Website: ulta-beauty
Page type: billing-address
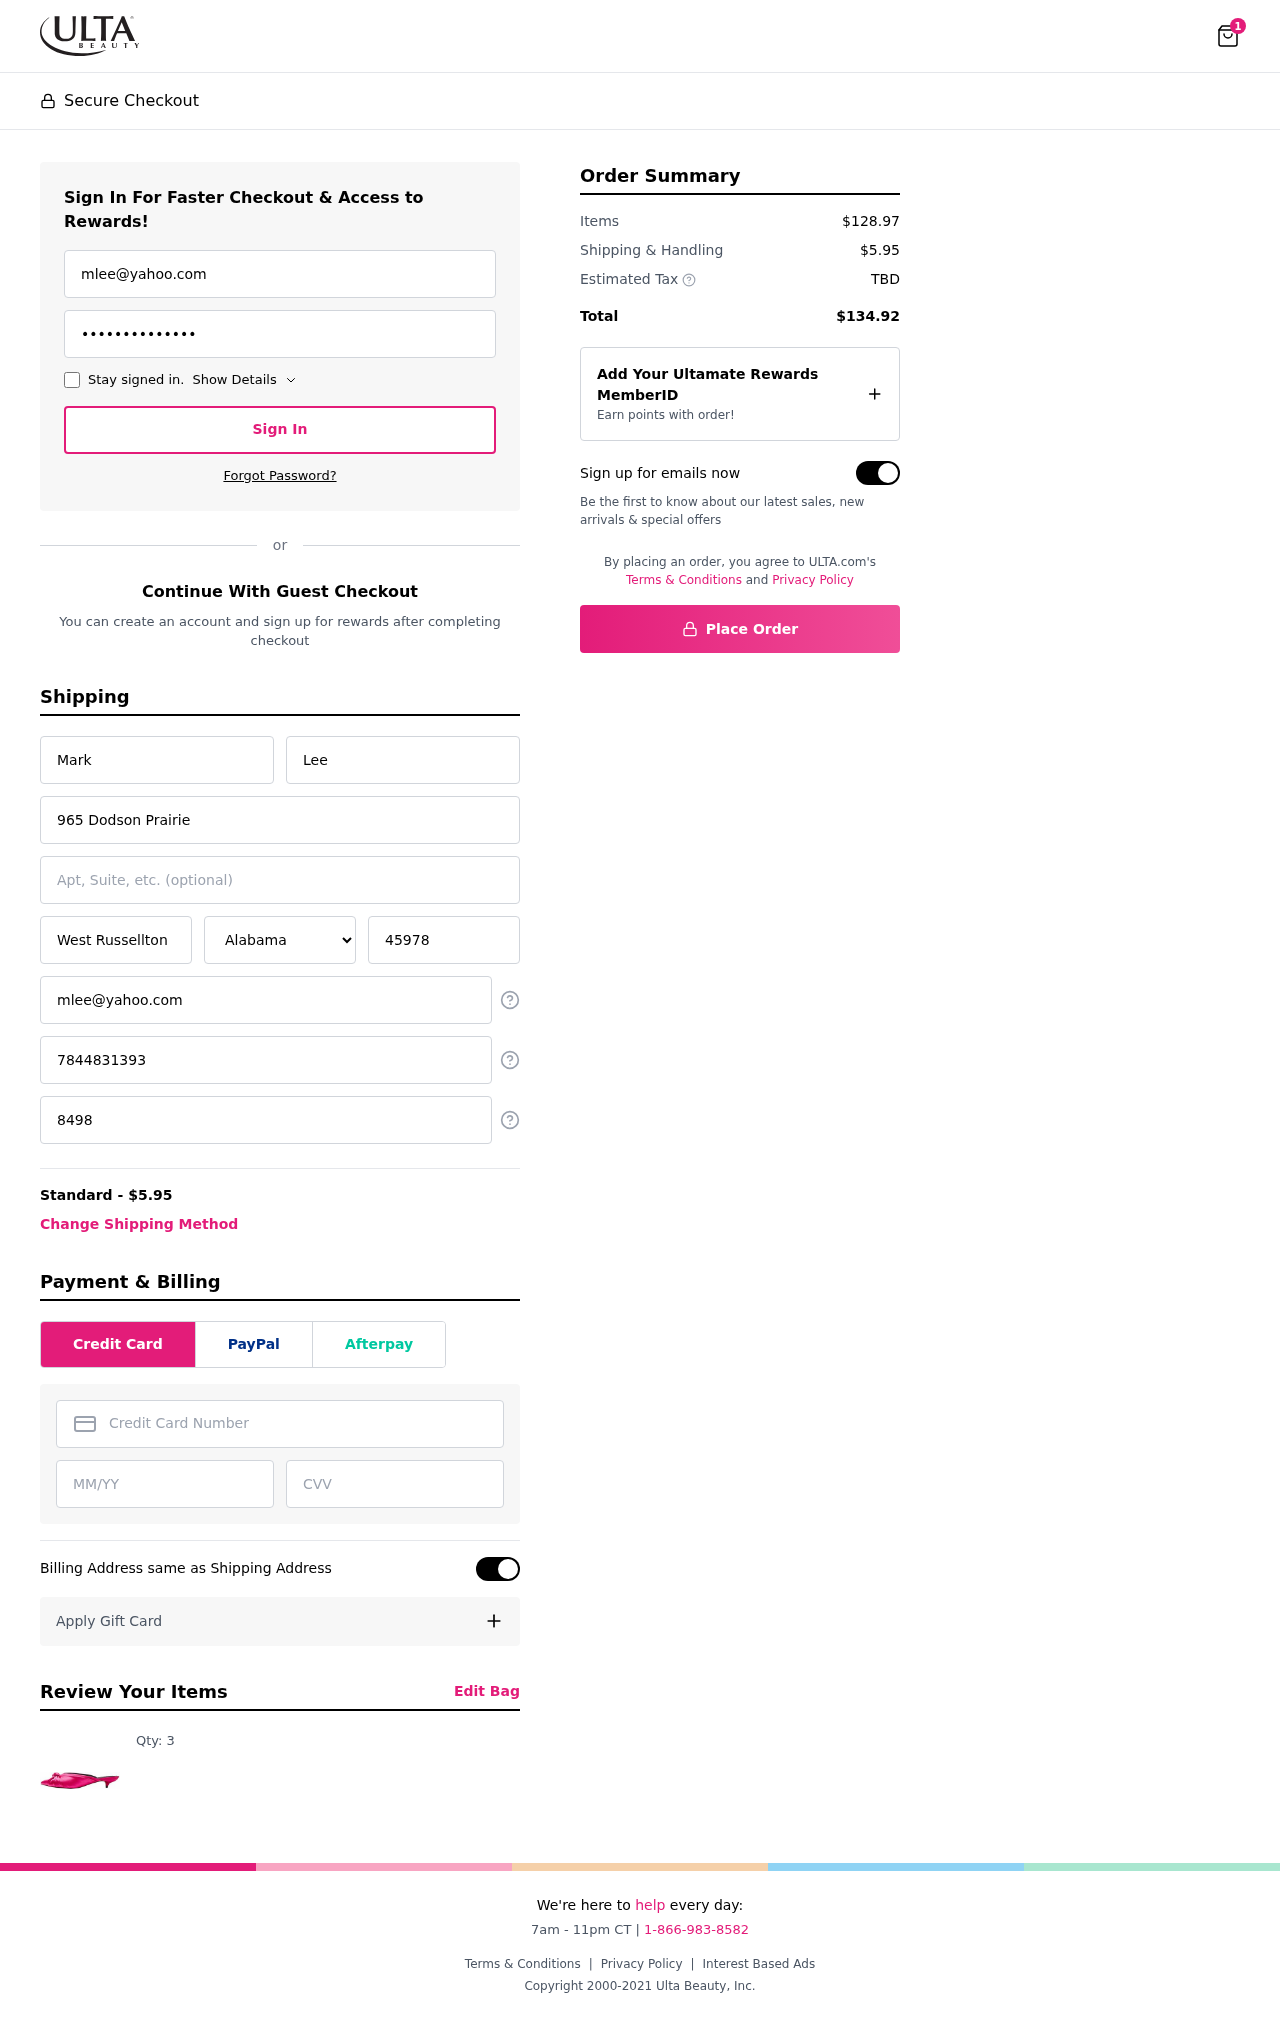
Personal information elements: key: PII_STATE
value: Alabama
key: PII_EMAIL
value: mlee@yahoo.com
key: PII_FIRSTNAME
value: Mark
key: PII_LASTNAME
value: Lee
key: PII_STREET
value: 965 Dodson Prairie
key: PII_CITY
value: West Russellton
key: PII_POSTCODE
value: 45978
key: PII_PHONE
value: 7844831393
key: PII_ALT_PHONE
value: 8498423007
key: PII_CARD_NUMBER
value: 6537 7709 6783 3614
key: PII_CARD_EXPIRY
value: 04/26
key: PII_CARD_CVV
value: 355
Product elements: key: PRODUCT1_QUANTITY
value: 3
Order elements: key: ORDER_NUM_ITEMS
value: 1
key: ORDER_SHIPPING_COST
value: $5.95
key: ORDER_SUBTOTAL
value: $128.97
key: ORDER_TOTAL
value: $134.92